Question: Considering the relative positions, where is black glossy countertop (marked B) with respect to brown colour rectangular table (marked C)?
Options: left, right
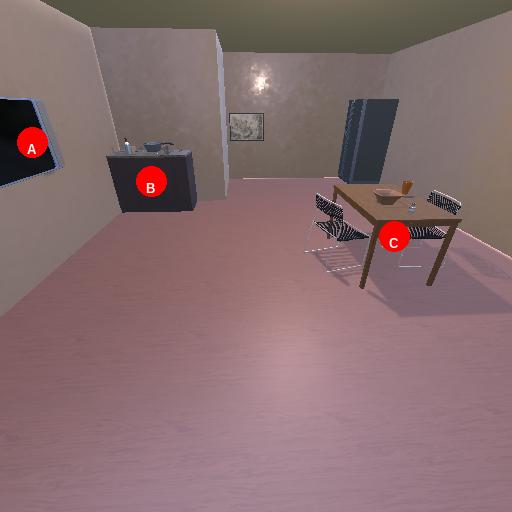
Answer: left